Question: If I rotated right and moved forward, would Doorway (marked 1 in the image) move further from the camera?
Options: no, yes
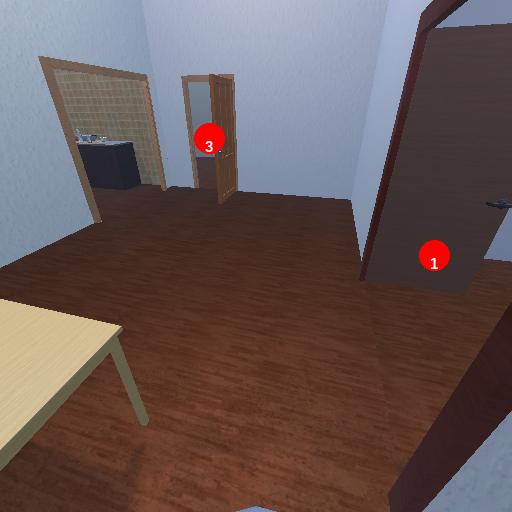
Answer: no